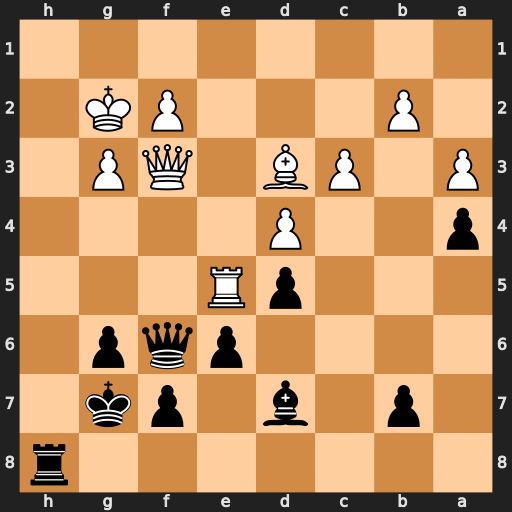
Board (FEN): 7r/1p1b1pk1/4pqp1/3pR3/p2P4/P1PB1QP1/1P3PK1/8
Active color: b
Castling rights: -
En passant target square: -
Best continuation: Rh2+ Kxh2 Qxf3